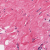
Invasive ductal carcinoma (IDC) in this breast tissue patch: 0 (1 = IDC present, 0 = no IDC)